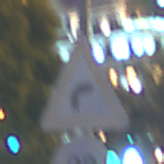
Verkehrszeichen: KurveRechts
Zusatzzeichen unten: Geschwindigkeit80
Umgebung: Outdoor, Urban
Tageszeit: Night
Wetter: PartlyCloudy
Licht: Natural
Jahreszeit: NotSpecified
Kontrast: HighContrast